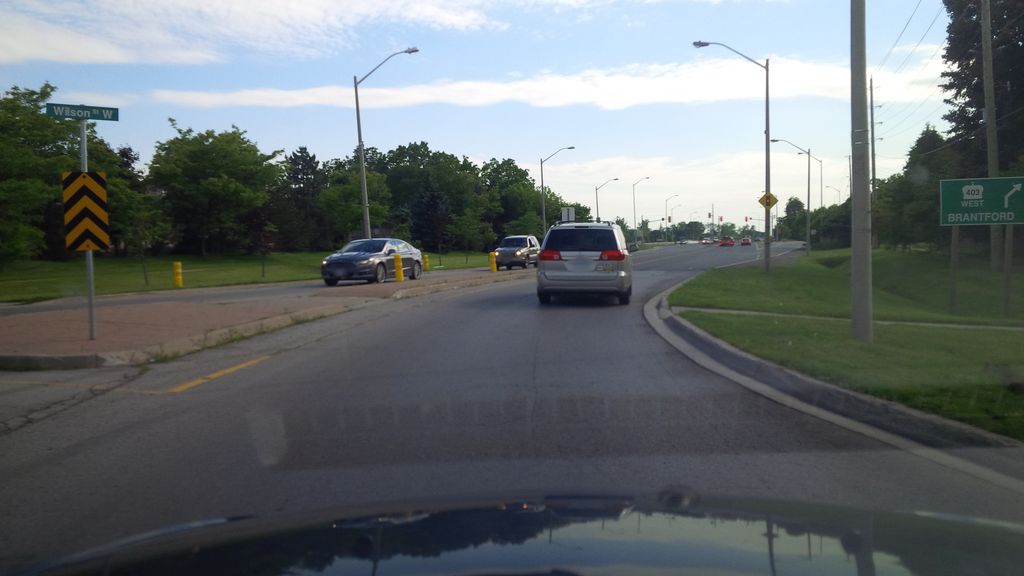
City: hamilton